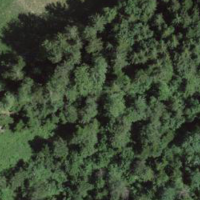
EUNIS habitat code: 41
Species observed at this site:
Cardamine pratensis